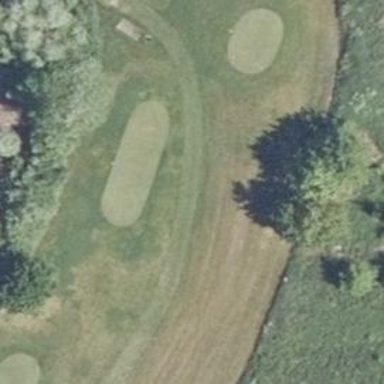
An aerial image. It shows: Golf tee.